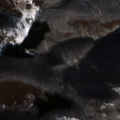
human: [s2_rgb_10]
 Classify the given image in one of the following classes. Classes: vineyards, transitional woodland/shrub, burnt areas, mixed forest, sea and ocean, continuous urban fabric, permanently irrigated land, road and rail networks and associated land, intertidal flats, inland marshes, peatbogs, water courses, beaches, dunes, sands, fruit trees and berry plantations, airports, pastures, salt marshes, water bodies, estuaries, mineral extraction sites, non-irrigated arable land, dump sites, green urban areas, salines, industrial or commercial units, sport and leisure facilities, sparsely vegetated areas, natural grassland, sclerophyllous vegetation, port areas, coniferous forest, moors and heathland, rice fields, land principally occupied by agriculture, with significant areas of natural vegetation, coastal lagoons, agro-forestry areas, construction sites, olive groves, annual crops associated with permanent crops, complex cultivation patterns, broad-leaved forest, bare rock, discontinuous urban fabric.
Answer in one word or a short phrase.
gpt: broad-leaved forest, natural grassland